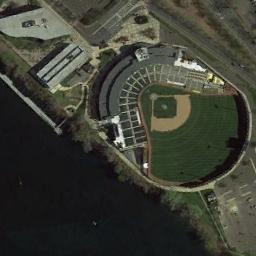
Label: stadium